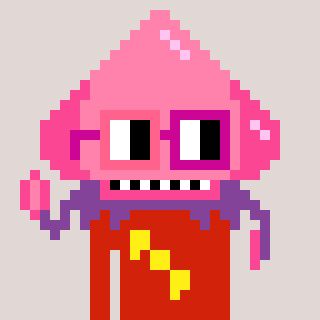
a pixel art character with square pink and red glasses, a squid-shaped head and a red-colored body on a warm background